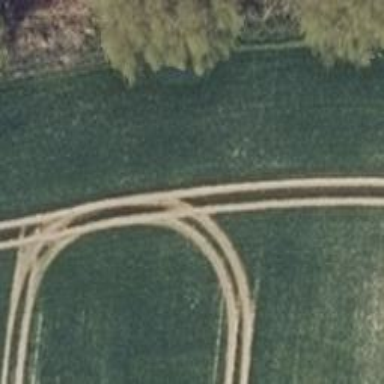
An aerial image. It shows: Track with ground surface of grade3.